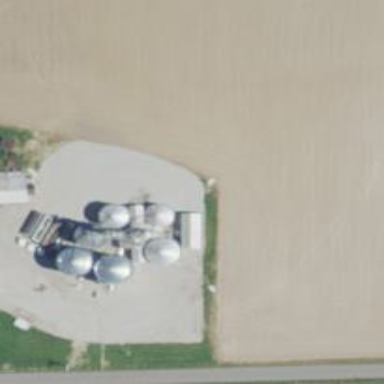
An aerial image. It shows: Silo.